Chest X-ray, PA view. Patient: 45 years old, sex F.
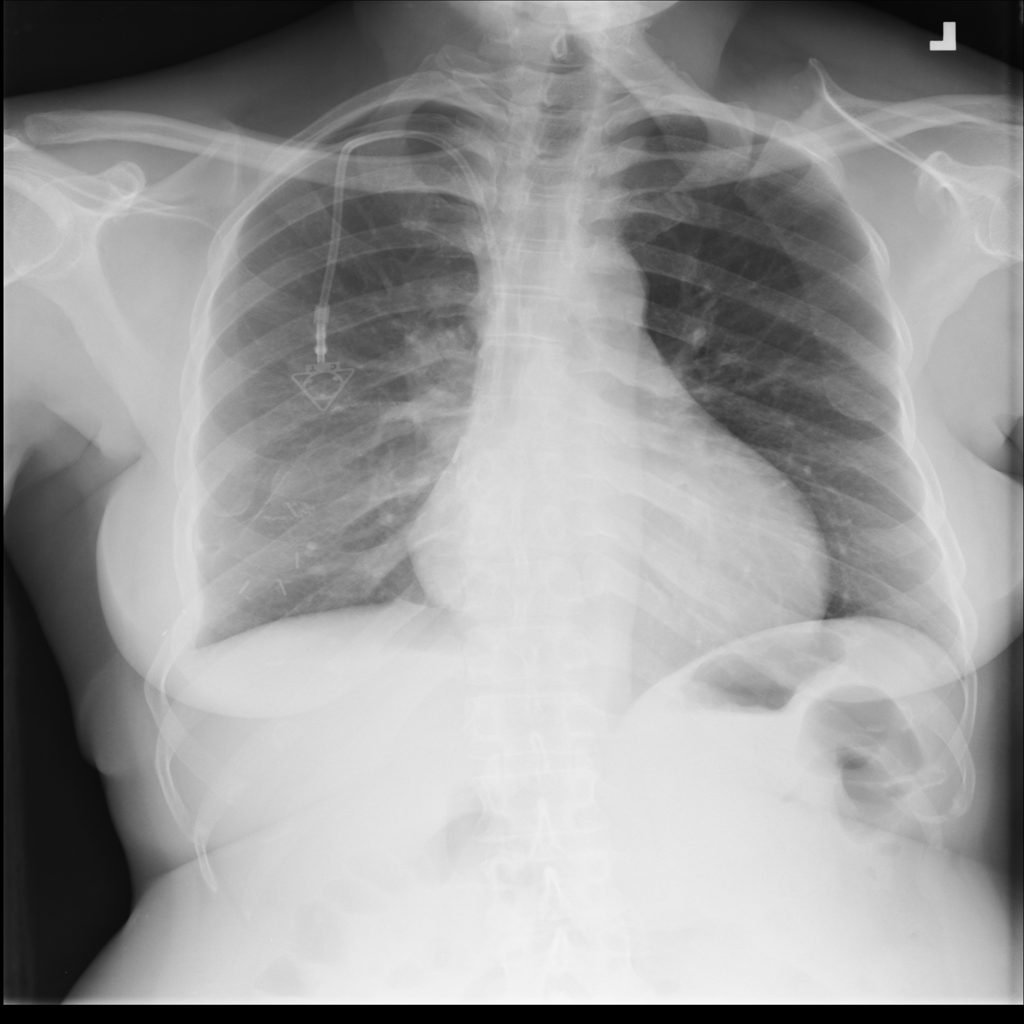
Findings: Cardiomegaly, Effusion